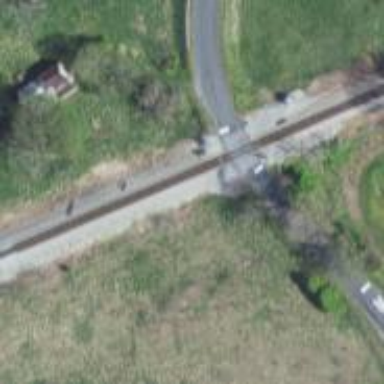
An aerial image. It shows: Level crossing along the railway.